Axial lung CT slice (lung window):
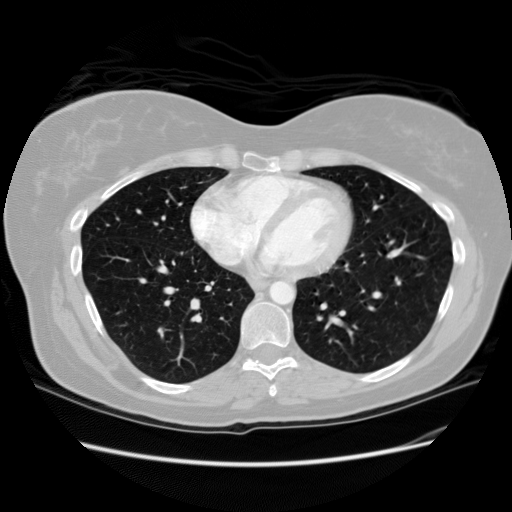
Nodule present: no